Question: I have a tank cannon layer that should rotate toward the mouse position, which I have done with the following code:
'''
double theta = Math.atan2(point.getY() - center.getY(), point.getX() - center.getX());
'''
then I rotate the graphics object's transform accordingly. This works, but the cannon rotates around the cannon's center. I want the cannon's base to stay in position when the rotation happens. I've tried many different positions to rotate around, but I can't get one that will keep its base in position. I think that I must translate the graphics object after rotation to where the cannon's base should be, but I don't know how. My cannon with both layers:
As you can see, the base (the light green part) must stay in it's position. How can I achieve this?
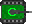
Answer: Okay, assuming that the turret and base are separate images, and the turret isn't the same size as the tank (cause then it becomes complicated....more then it actually is :P)
You can use a 'AffineTransform' and compound the transformations...
'''
// This is the x/y position of the top, at the top/left point,
// I've placed it at the center of my screen, but you get the idea
double x = (getWidth() - base.getWidth()) / 2d;
double y = (getHeight() - base.getHeight()) / 2d;
// Translate the location to the x/y, this makes the top/left 0x0...
// much easier to deal with...
AffineTransform at = AffineTransform.getTranslateInstance(x, y);
g2d.setTransform(at);
// Draw the base...
g2d.drawImage(base, 0, 0, this);
// Offset the turret, in my testing, this was 8x8 from the bases
// top/left
at.translate(8, 8);
if (targetPoint != null) {
// Calculate the delta between the mouse and the center point
// of the turret, this is in screen coordinates and not
// translated coordinates
double deltaX = (x + 8) - targetPoint.x;
double deltaY = (y + 8) - targetPoint.y;
// Calculate the rotation required to point at the mouse
// Had to apply an offset to allow for the default orientation
// of the tank...
double rotation = Math.atan2(deltaY, deltaX) + Math.toRadians(180d);
// Rotate around the anchor point of the turret
// Remember, we've translated so the top/left (0x0) is now the
// turrets default position
at.rotate(rotation, 4, 4);
}
// Transform the Graphics context
g2d.setTransform(at);
// Paint the turret
g2d.drawImage(turret, 0, 0, this);
}
g2d.dispose();
'''
And because I went to effort...
My assets...

'''
import java.awt.Color;
import java.awt.Dimension;
import java.awt.EventQueue;
import java.awt.Graphics;
import java.awt.Graphics2D;
import java.awt.Point;
import java.awt.event.MouseAdapter;
import java.awt.event.MouseEvent;
import java.awt.geom.AffineTransform;
import java.awt.geom.Line2D;
import java.awt.image.BufferedImage;
import java.io.IOException;
import javax.imageio.ImageIO;
import javax.swing.JFrame;
import javax.swing.JPanel;
import javax.swing.UIManager;
import javax.swing.UnsupportedLookAndFeelException;
public class FollowMe {
public static void main(String[] args) {
new FollowMe();
}
public FollowMe() {
EventQueue.invokeLater(new Runnable() {
@Override
public void run() {
try {
UIManager.setLookAndFeel(UIManager.getSystemLookAndFeelClassName());
} catch (ClassNotFoundException | InstantiationException | IllegalAccessException | UnsupportedLookAndFeelException ex) {
ex.printStackTrace();
}
JFrame frame = new JFrame("Testing");
frame.setDefaultCloseOperation(JFrame.EXIT_ON_CLOSE);
frame.add(new TestPane());
frame.pack();
frame.setLocationRelativeTo(null);
frame.setVisible(true);
}
});
}
public class TestPane extends JPanel {
private Point targetPoint;
private BufferedImage turret;
private BufferedImage base;
public TestPane() {
addMouseMotionListener(new MouseAdapter() {
@Override
public void mouseMoved(MouseEvent e) {
targetPoint = e.getPoint();
repaint();
}
});
try {
base = ImageIO.read(getClass().getResource("/Base.png"));
turret = ImageIO.read(getClass().getResource("/Turret.png"));
} catch (IOException ex) {
ex.printStackTrace();
}
}
@Override
public Dimension getPreferredSize() {
return new Dimension(200, 200);
}
@Override
protected void paintComponent(Graphics g) {
super.paintComponent(g);
Graphics2D g2d = (Graphics2D) g.create();
g.drawLine(getWidth() / 2, 0, getWidth() / 2, getHeight());
g.drawLine(0, getHeight() / 2, getWidth(), getHeight() / 2);
if (base != null) {
double x = (getWidth() - base.getWidth()) / 2d;
double y = (getHeight() - base.getHeight()) / 2d;
// Test line from center of tank to mouse poisition
if (targetPoint != null) {
g2d.draw(new Line2D.Double((x + 12), (y + 12), targetPoint.x, targetPoint.y));
}
AffineTransform at = AffineTransform.getTranslateInstance(x, y);
g2d.setTransform(at);
g2d.drawImage(base, 0, 0, this);
at.translate(8, 8);
if (targetPoint != null) {
double deltaX = (x + 8) - targetPoint.x;
double deltaY = (y + 8) - targetPoint.y;
double rotation = Math.atan2(deltaY, deltaX) + Math.toRadians(180d);
at.rotate(rotation, 4, 4);
}
g2d.setTransform(at);
g2d.drawImage(turret, 0, 0, this);
}
g2d.dispose();
}
}
}
'''
Have a look at <URL> for more details